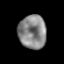
Tissue: prostate
Cell type: T cells
Senescence score: 0.2856
Nuclear area (px): 920
Mean DAPI intensity: 133.849